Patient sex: M
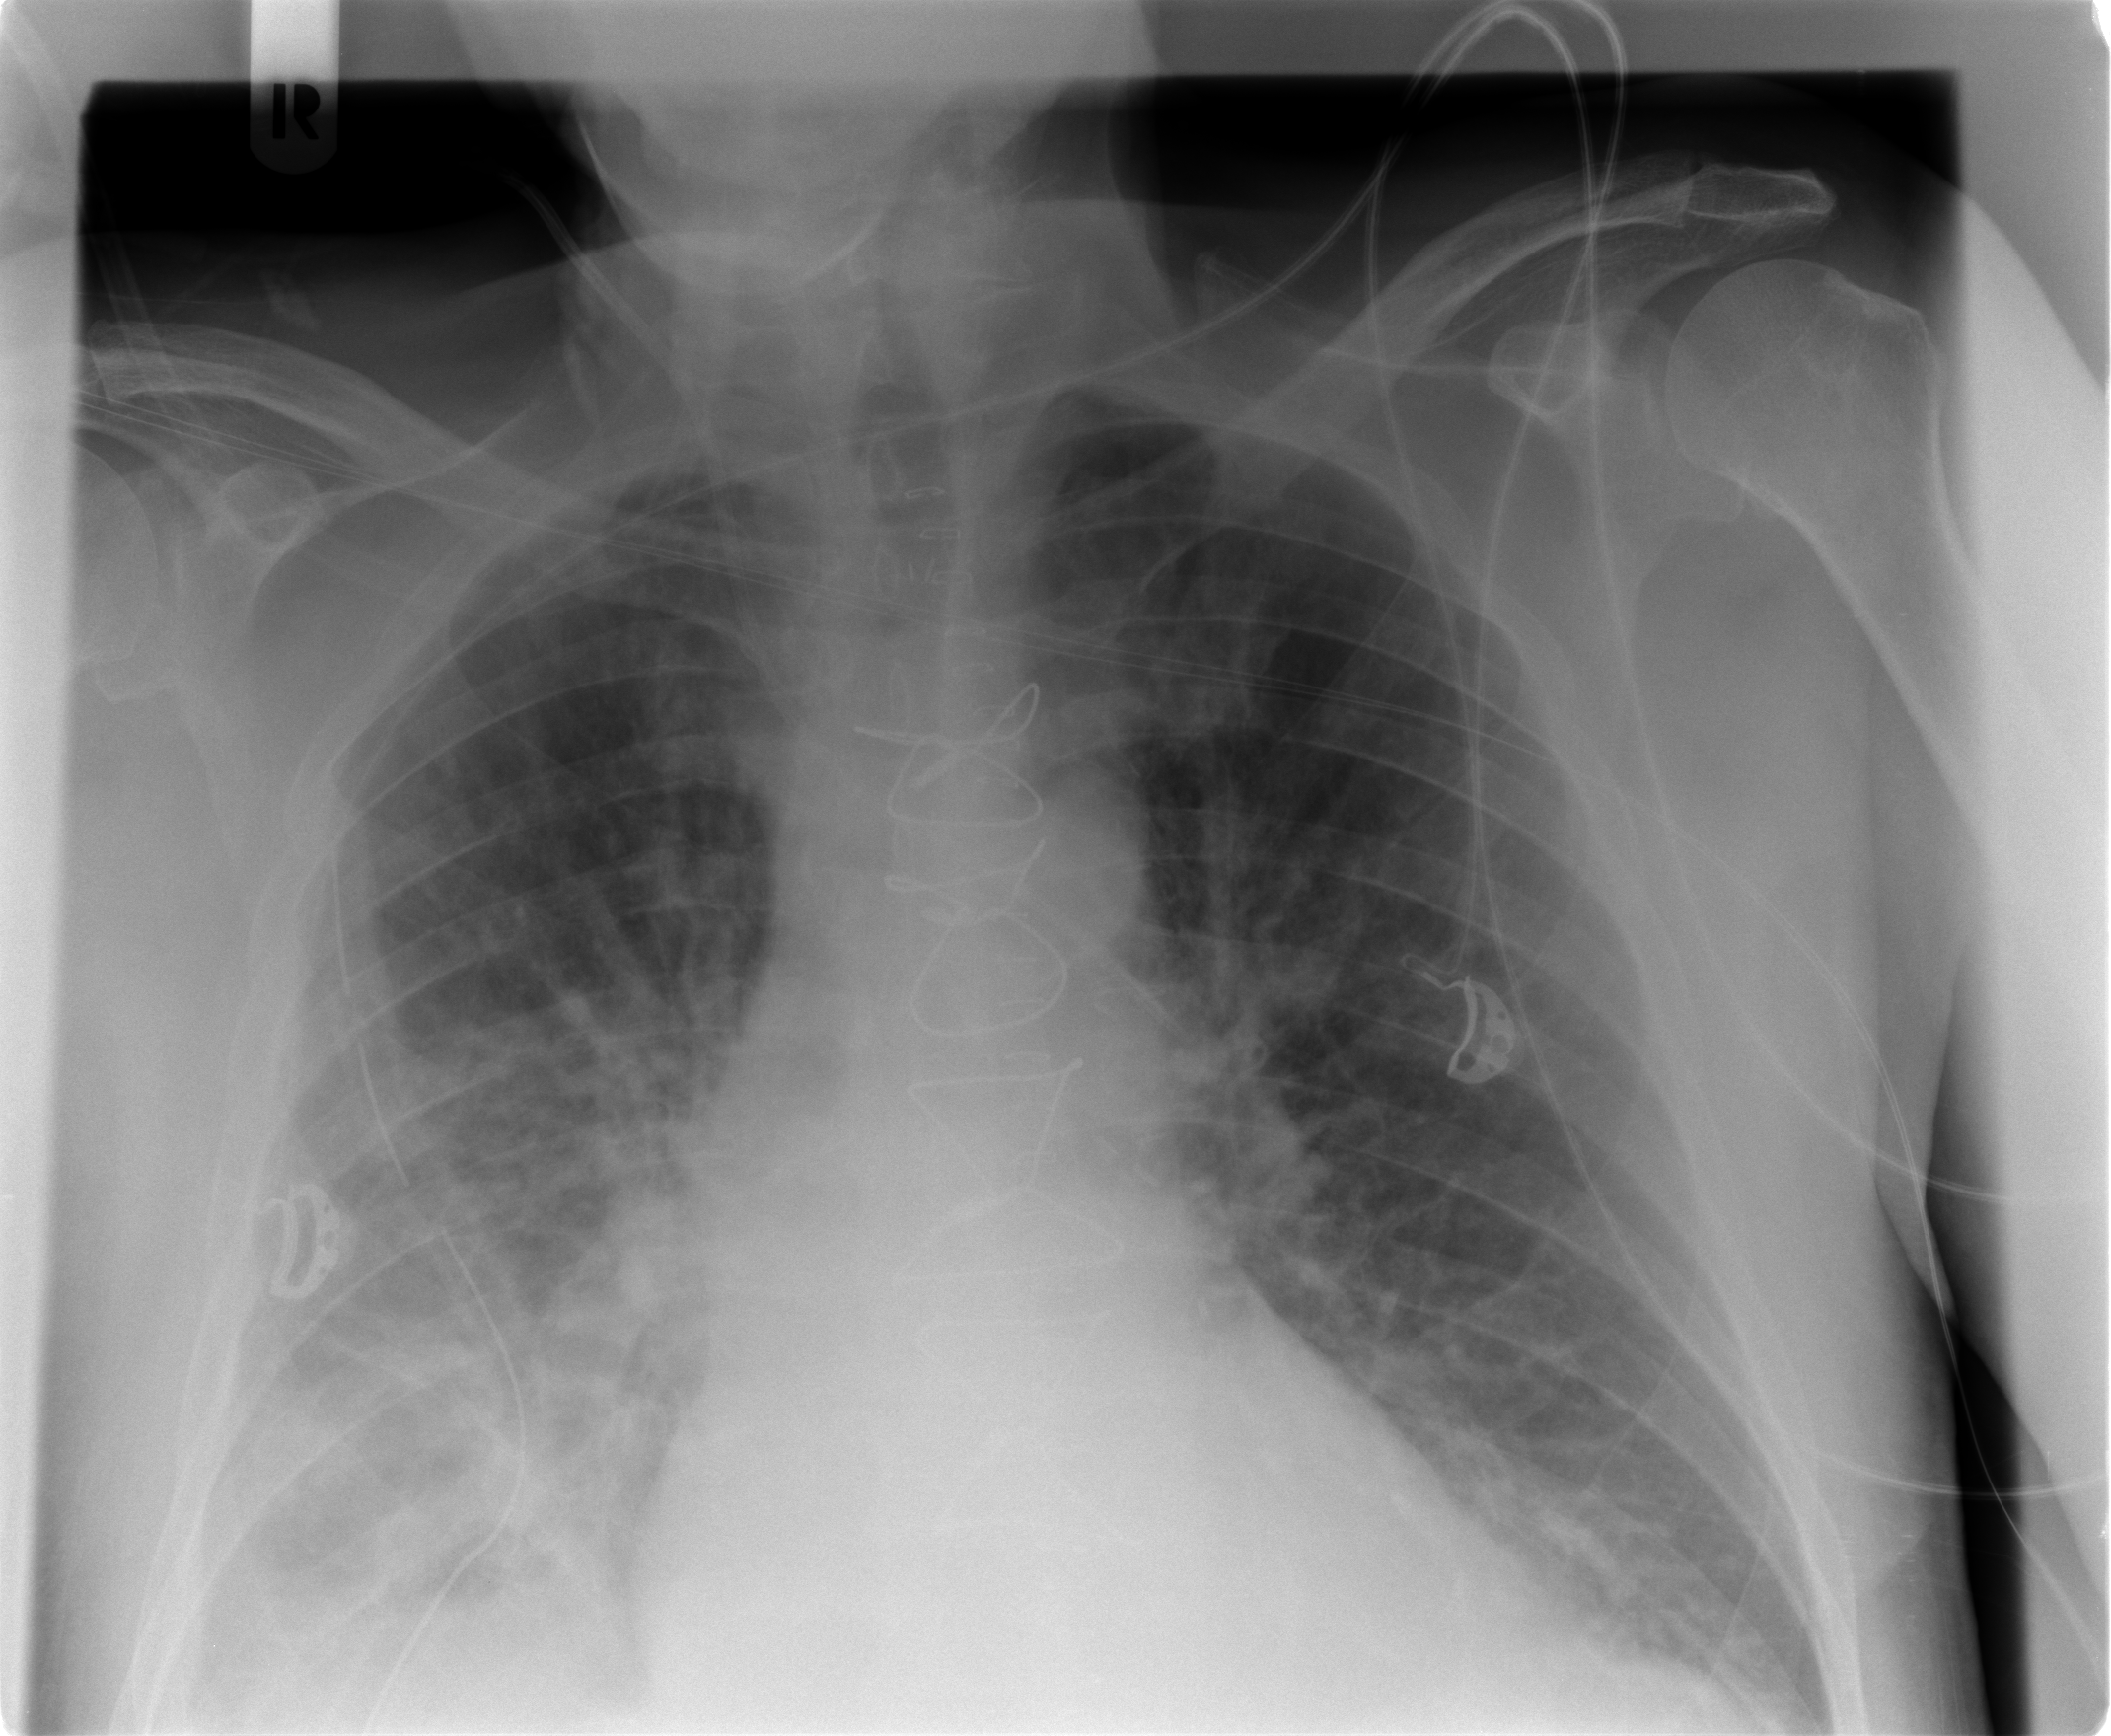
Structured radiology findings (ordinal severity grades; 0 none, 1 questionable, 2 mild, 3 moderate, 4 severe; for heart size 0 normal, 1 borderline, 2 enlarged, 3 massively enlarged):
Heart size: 0
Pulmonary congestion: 2
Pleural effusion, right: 2
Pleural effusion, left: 1
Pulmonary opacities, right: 2
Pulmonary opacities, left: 0
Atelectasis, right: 2
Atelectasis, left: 2